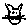
Label: cat